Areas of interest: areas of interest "Cultural Palace"
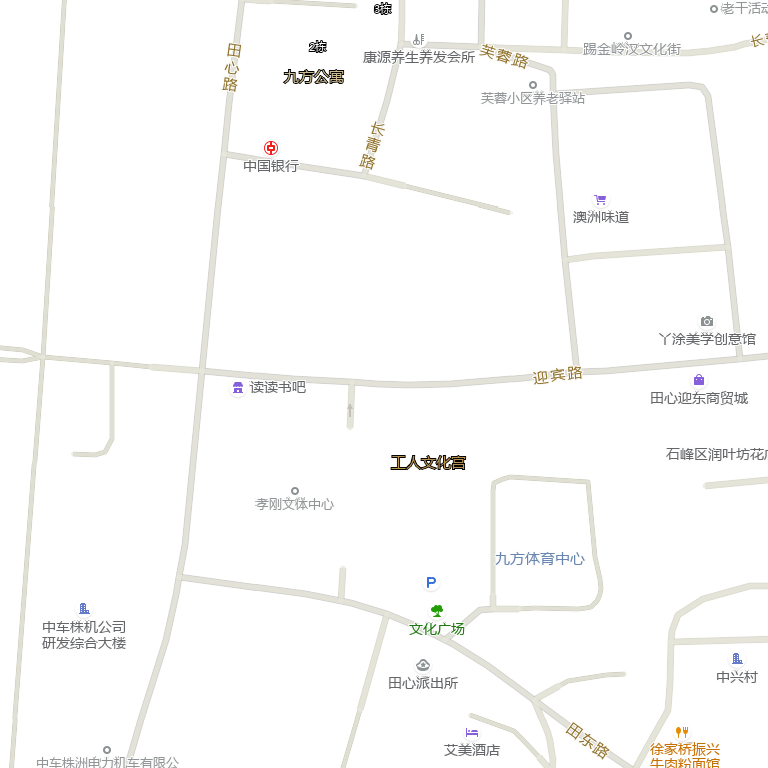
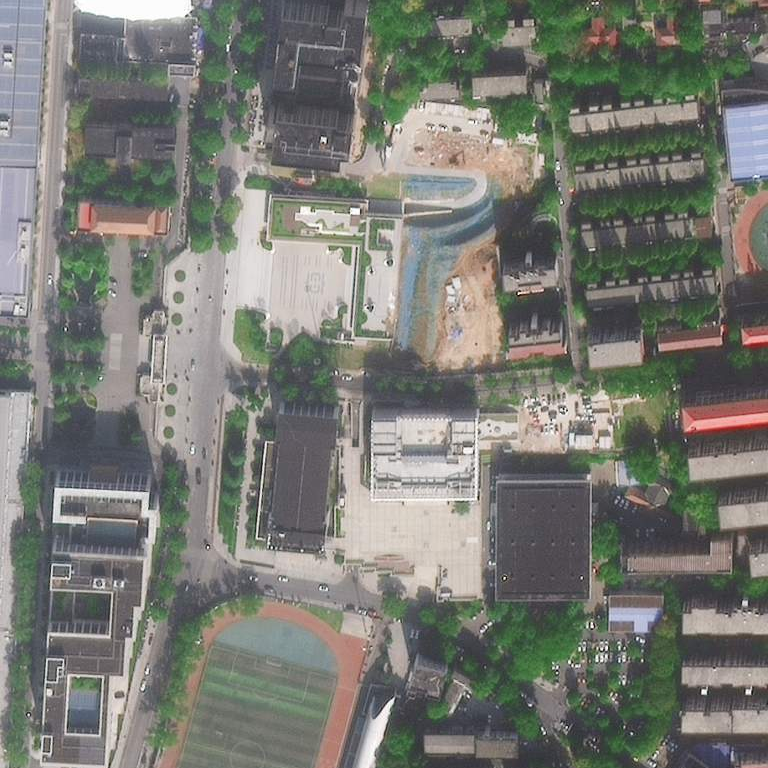